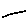
Label: line